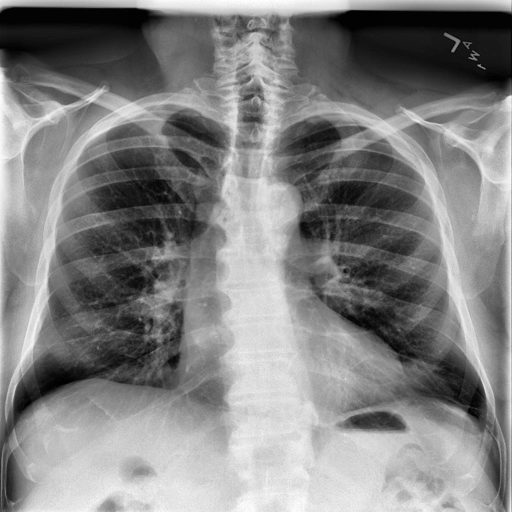
Finding: NORMAL